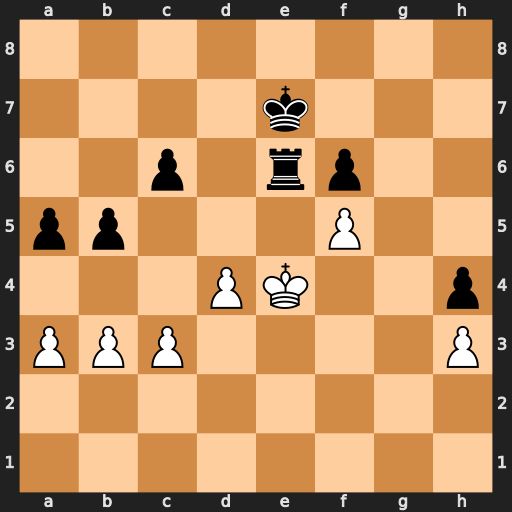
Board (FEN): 8/4k3/2p1rp2/pp3P2/3PK2p/PPP4P/8/8
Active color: w
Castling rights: -
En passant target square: -
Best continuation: fxe6 Kxe6 Kd3 Kf5 Ke3